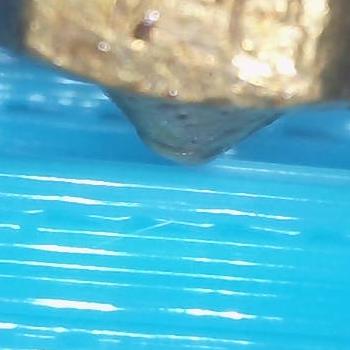
Flow rate: 66%